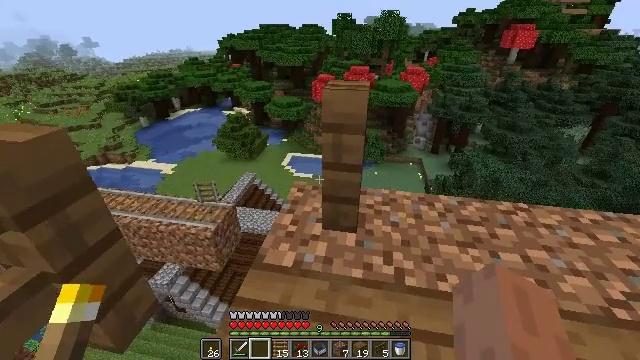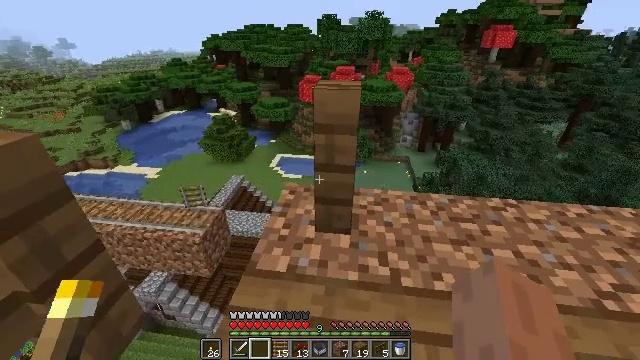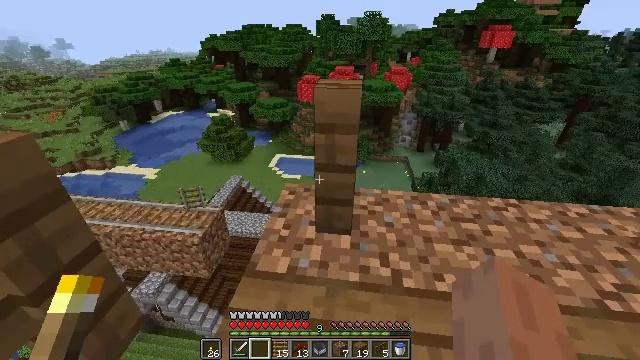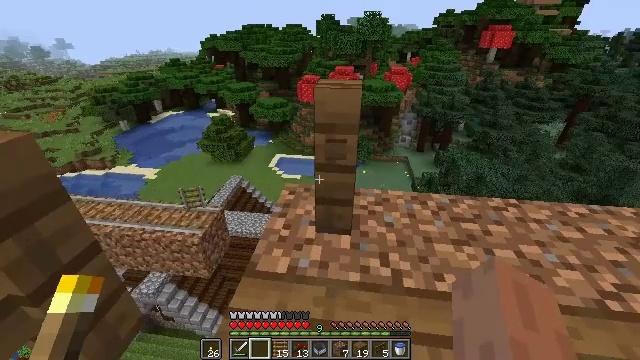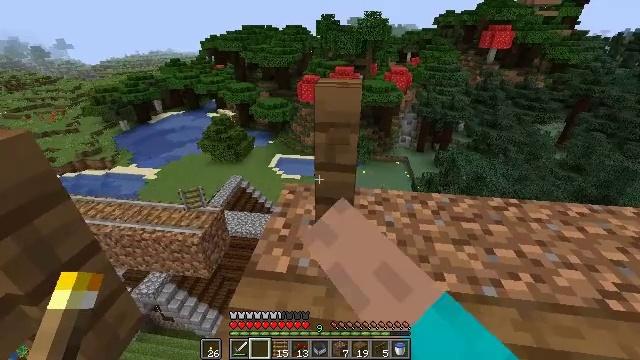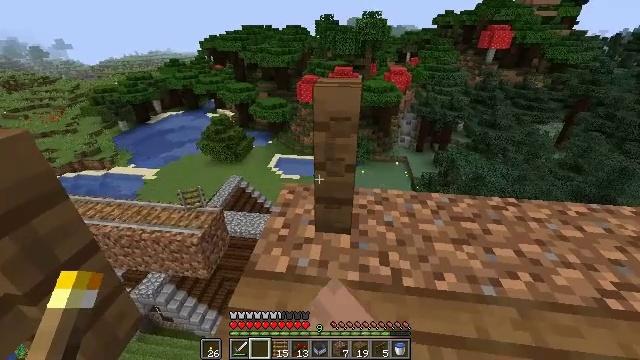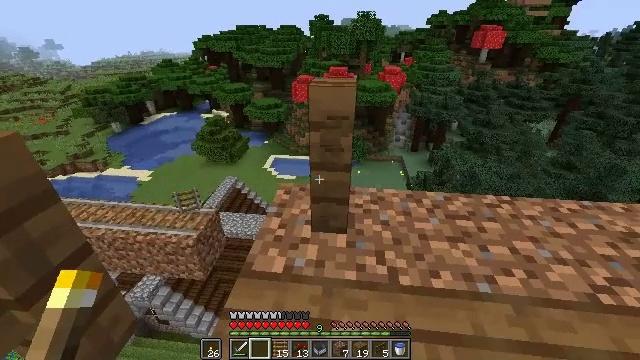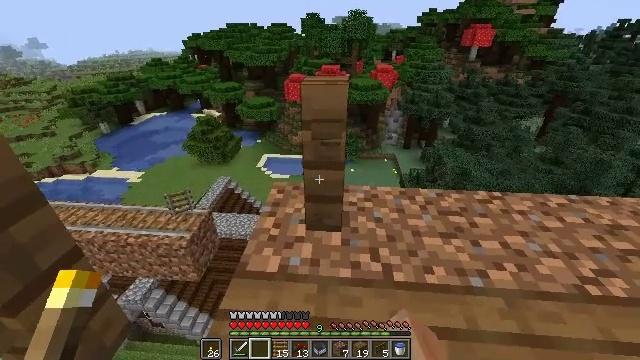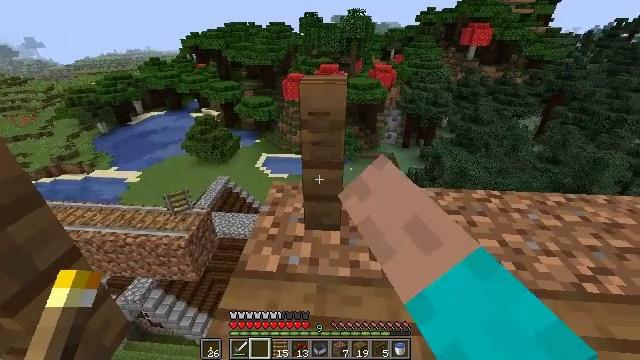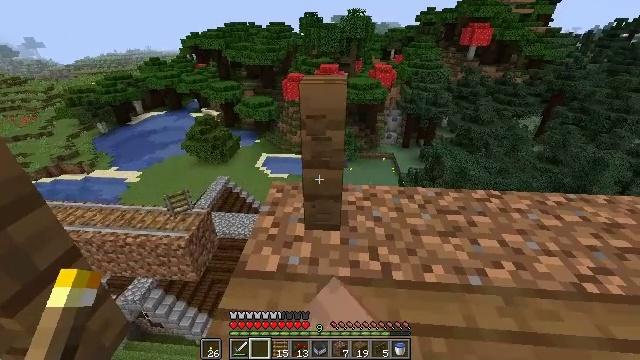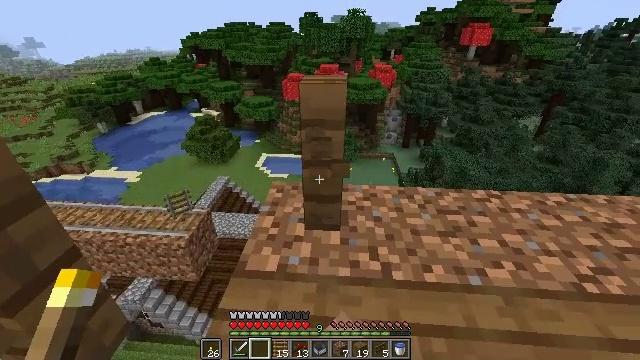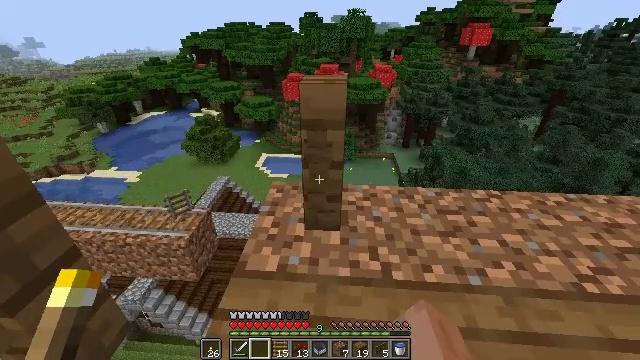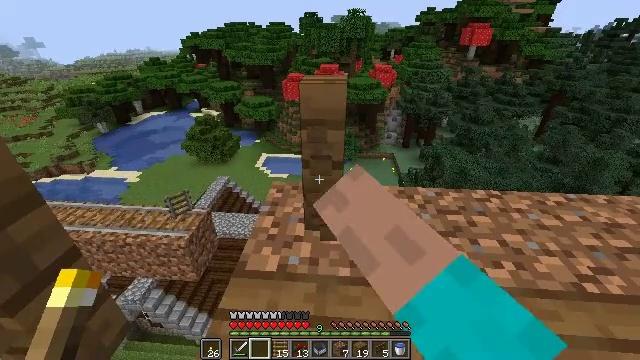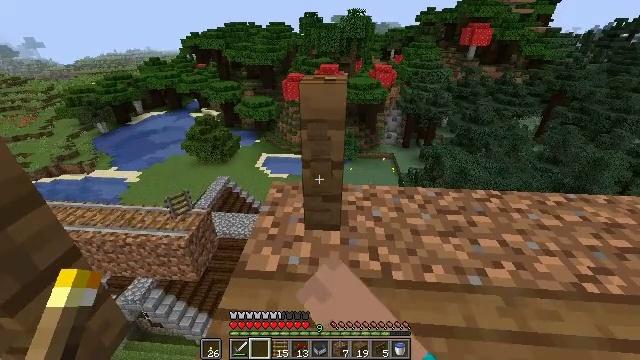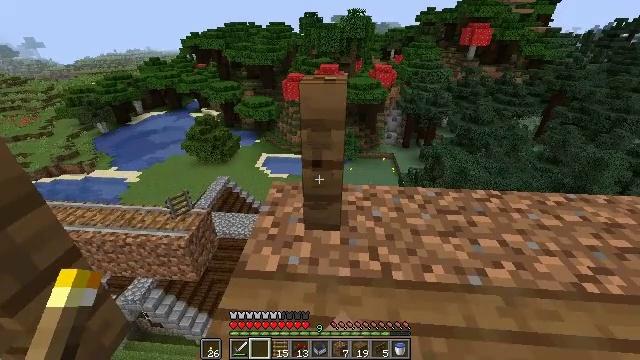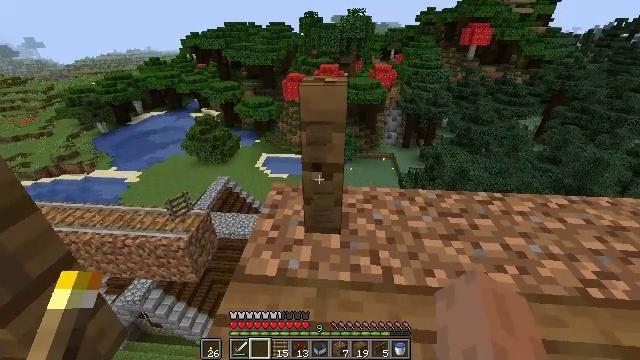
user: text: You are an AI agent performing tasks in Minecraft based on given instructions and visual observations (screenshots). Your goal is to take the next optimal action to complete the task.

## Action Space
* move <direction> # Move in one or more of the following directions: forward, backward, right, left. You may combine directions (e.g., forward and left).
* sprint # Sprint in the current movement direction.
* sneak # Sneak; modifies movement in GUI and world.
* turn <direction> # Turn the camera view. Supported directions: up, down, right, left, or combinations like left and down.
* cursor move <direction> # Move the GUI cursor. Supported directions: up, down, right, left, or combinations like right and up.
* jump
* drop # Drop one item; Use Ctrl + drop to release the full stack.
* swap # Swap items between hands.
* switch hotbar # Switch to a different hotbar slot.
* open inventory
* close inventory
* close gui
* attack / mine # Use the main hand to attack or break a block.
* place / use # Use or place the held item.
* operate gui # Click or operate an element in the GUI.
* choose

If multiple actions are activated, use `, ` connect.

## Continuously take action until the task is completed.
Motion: motion action
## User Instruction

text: Attack the spruce fence to dismantle it.
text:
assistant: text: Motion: sneak, turn right
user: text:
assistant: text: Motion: sneak
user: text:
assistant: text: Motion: sneak, attack / mine
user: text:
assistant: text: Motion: sneak, attack / mine
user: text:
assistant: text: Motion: sneak, attack / mine
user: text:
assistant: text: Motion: sneak, turn right, attack / mine
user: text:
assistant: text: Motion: sneak, turn right, attack / mine
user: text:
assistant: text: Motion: sneak, attack / mine
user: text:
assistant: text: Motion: sneak, attack / mine
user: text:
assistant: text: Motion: sneak, attack / mine
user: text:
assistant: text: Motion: sneak, attack / mine
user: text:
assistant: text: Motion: sneak, attack / mine
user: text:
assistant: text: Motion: sneak, attack / mine
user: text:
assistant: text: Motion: sneak, attack / mine
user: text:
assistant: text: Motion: move forward, sneak, attack / mine
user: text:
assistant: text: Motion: move forward, sneak, attack / mine
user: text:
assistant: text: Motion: move forward, sneak, attack / mine
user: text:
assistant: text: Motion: sneak, attack / mine
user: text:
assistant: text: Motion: sneak, attack / mine
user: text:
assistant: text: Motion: sneak, attack / mine
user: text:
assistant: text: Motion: sneak, attack / mine
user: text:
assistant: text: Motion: sneak, attack / mine
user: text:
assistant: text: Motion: sneak, attack / mine
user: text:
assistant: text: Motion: sneak, attack / mine
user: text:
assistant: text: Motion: sneak, attack / mine
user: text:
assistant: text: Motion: sneak, attack / mine
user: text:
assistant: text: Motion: sneak, turn right, attack / mine
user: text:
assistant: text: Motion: sneak, attack / mine
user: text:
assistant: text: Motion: sneak, attack / mine
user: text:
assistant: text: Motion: sneak, attack / mine